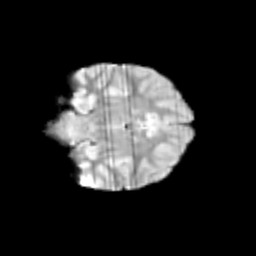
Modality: T2w
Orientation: coronal
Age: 10
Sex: female
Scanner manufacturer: siemens
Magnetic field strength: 3 T
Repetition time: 3.8 s
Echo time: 0.07 s